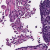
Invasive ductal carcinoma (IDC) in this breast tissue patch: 1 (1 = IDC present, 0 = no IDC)